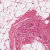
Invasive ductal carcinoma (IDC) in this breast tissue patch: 0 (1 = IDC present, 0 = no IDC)